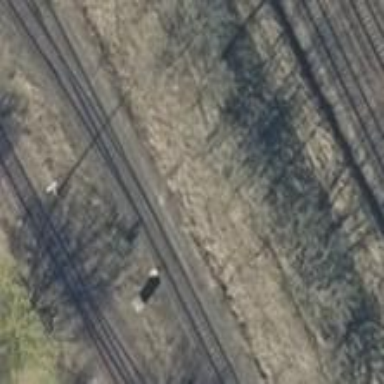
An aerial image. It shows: Railway switch.